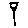
Label: flower